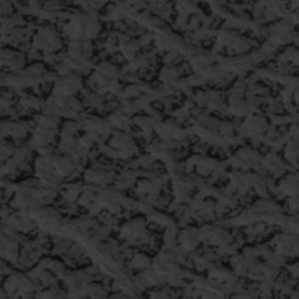
Label: frost